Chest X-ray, AP view. Patient: 45 years old, sex M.
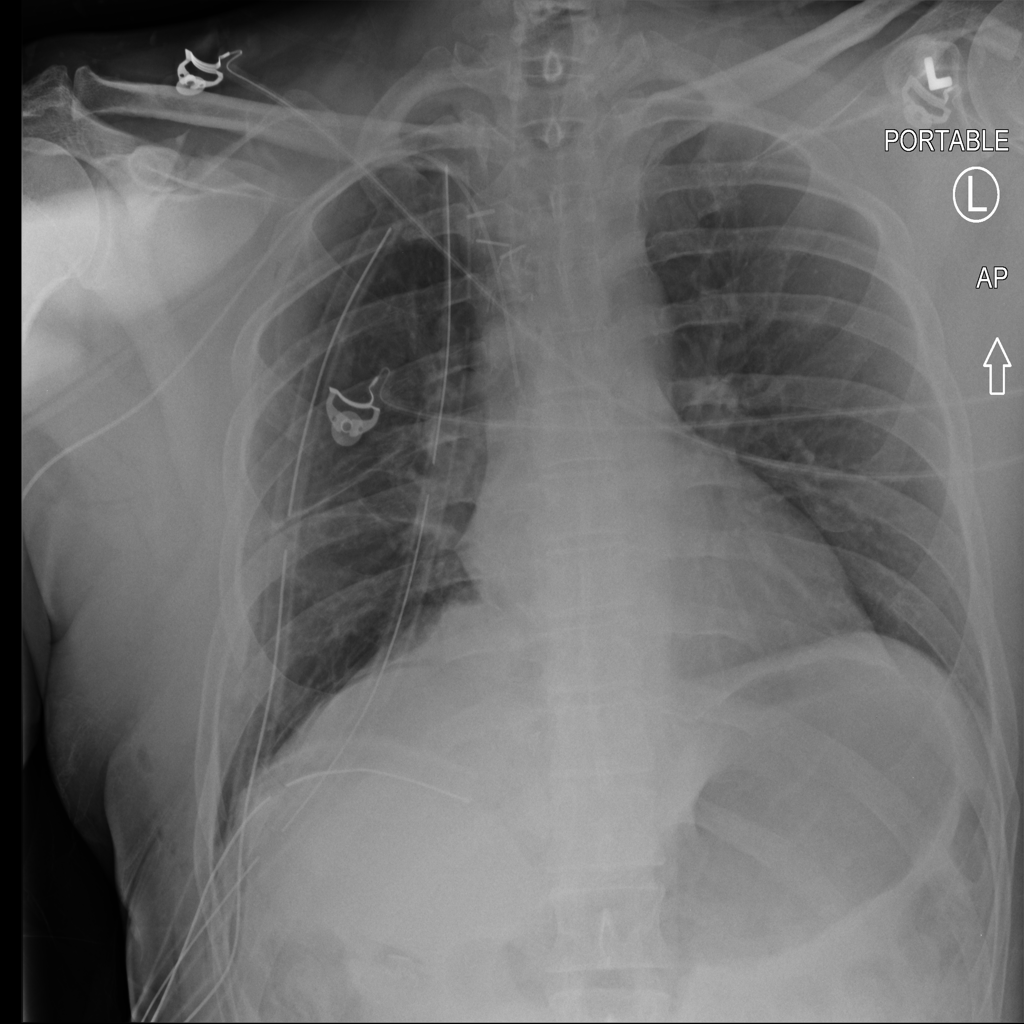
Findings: Pneumothorax